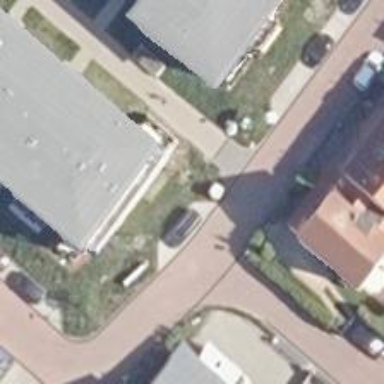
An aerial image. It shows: Residential road without sidewalk.